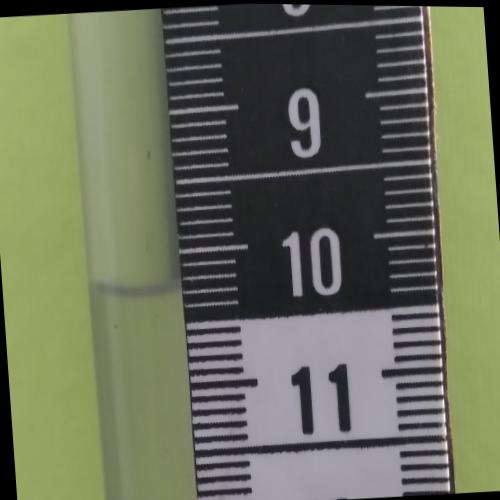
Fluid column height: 10.3 cm